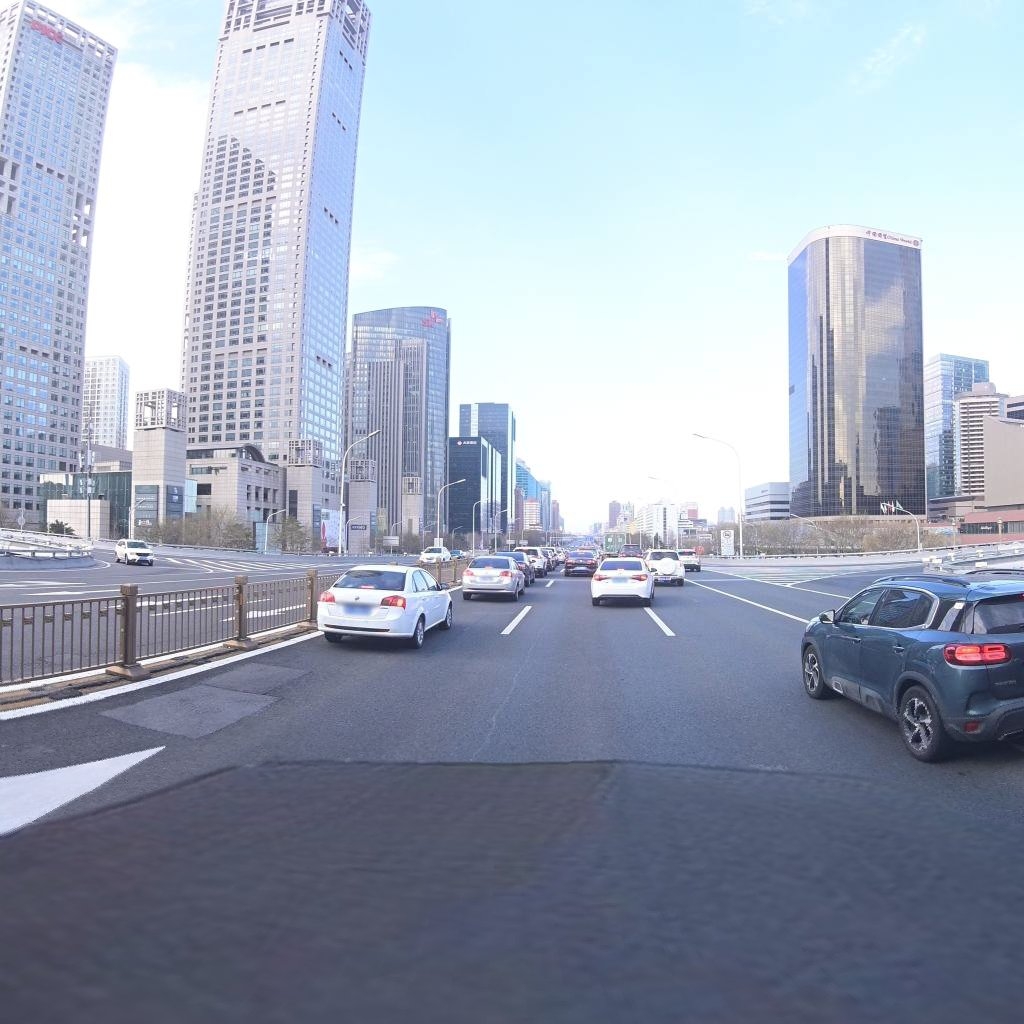
Region: Chaoyang
Road damage annotations: longitudinal patch